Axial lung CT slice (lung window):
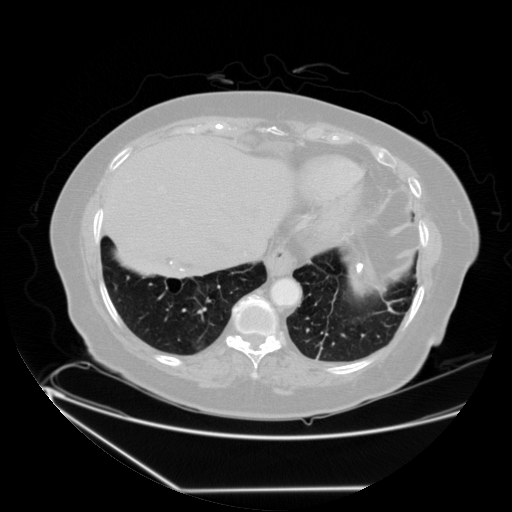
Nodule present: no